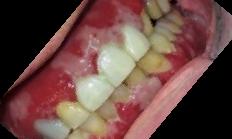
Condition: Gingivitis